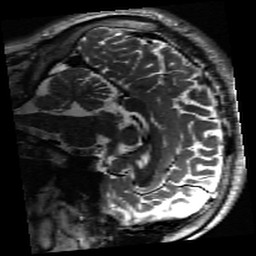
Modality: inplaneT2
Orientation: sagittal